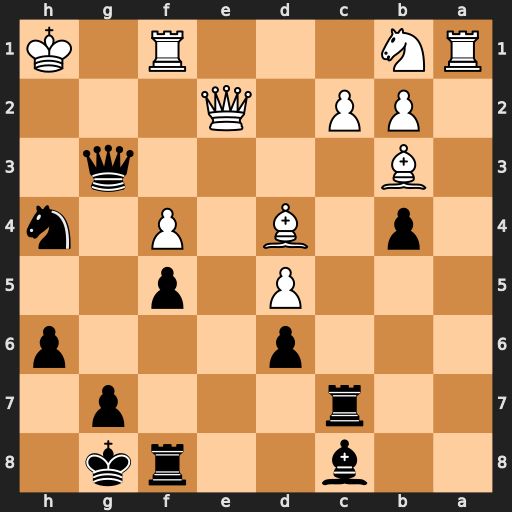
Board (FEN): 2b2rk1/2r3p1/3p3p/3P1p2/1p1B1P1n/1B4q1/1PP1Q3/RN3R1K
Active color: b
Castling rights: -
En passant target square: -
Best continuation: Qh3+